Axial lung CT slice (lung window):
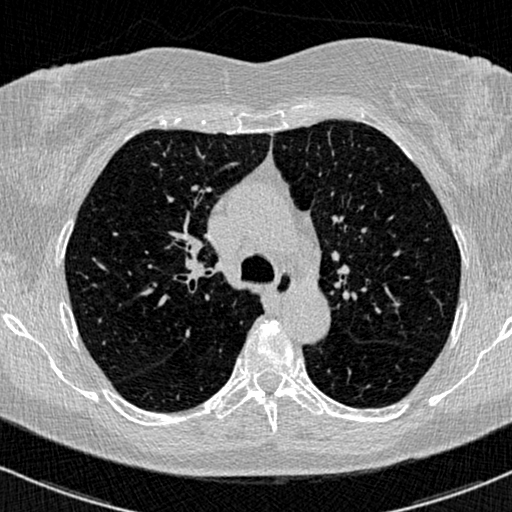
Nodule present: no